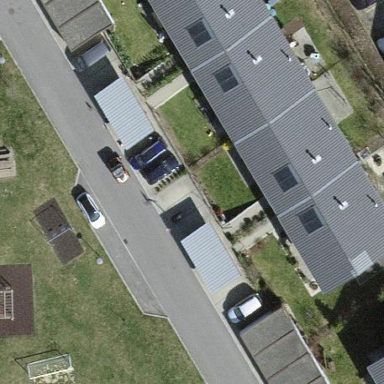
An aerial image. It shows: Terrace-style building with gabled roof.